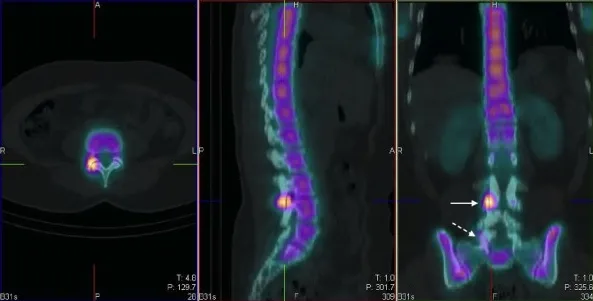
SPECT/CT images (axial, sagittal, coronal) localizing intense, focal tracer uptake to the right L3/L4 facet joint (continuous arrow). Note is made of mild tracer uptake in the right L5/S1 facet joint (dashed arrow).
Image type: radiology (spect)